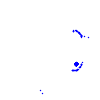
Particle: electron